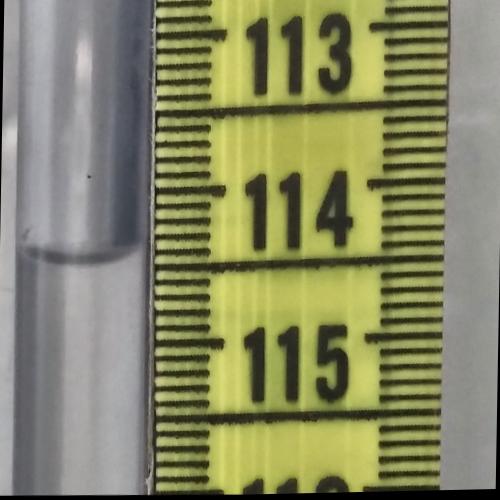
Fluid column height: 114.4 cm